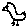
Label: bird